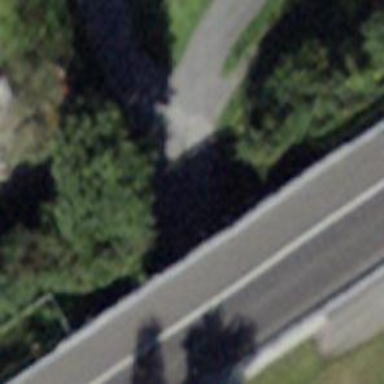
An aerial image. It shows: Unclassified road passing through tunnel with asphalt surface.